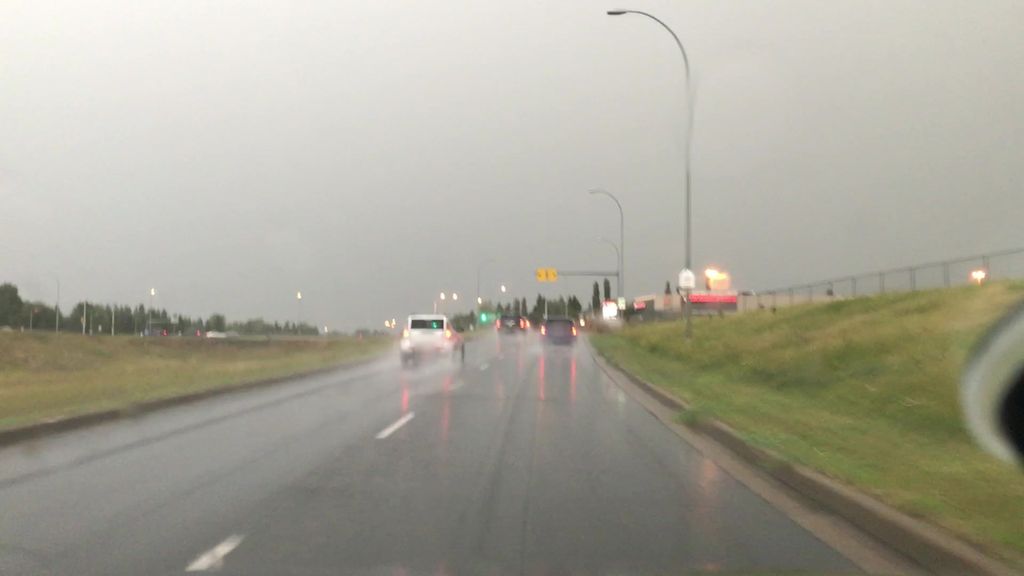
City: edmonton